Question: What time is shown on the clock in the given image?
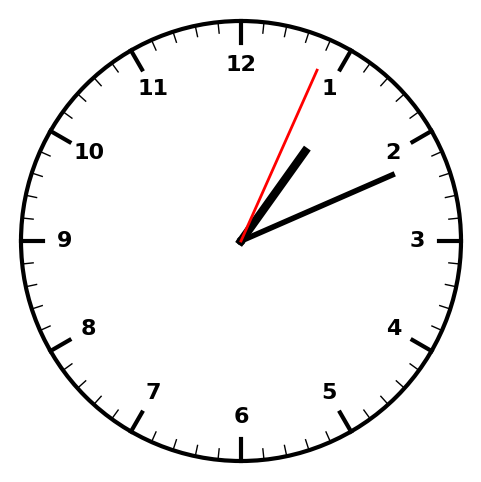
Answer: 01:11:04